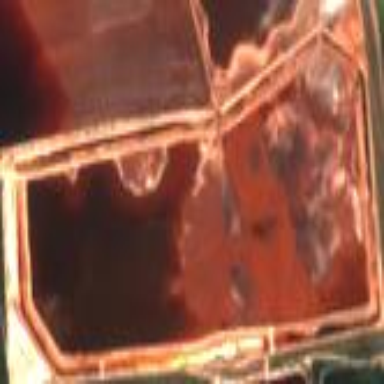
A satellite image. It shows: Tailings water reservoir.